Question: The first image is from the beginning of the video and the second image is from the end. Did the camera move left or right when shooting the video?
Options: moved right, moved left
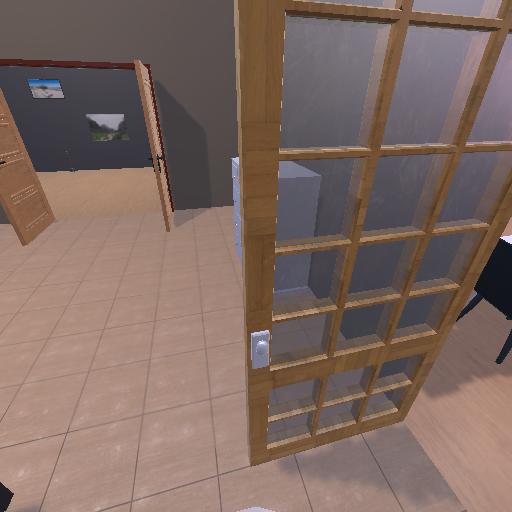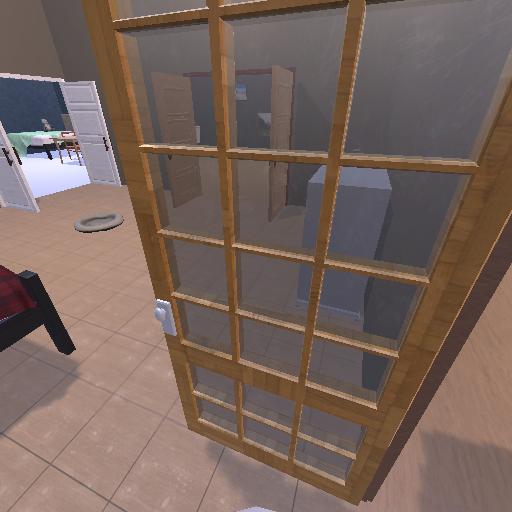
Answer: moved right